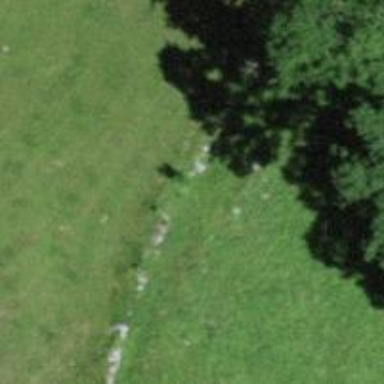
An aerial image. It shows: Dry stone wall barrier.